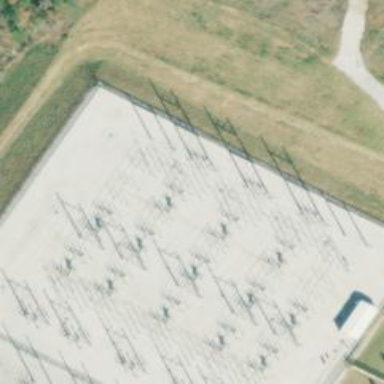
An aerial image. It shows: Switch for power supply.